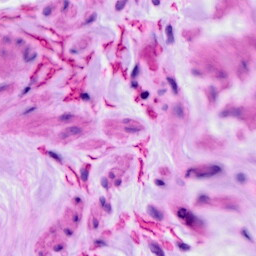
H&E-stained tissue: Ovarian